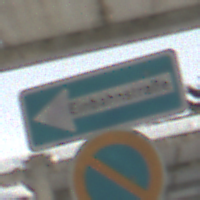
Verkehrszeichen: EinbahnstrasseLinksweisend
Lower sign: EingeschraenktesHalteverbot
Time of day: MorningAfternoon
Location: Roofed (Suburban)
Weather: PartlyCloudy
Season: Winter
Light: Natural